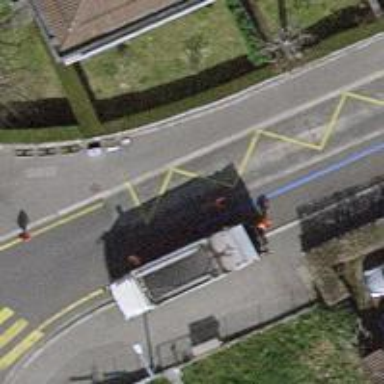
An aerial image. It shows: Bus stop with platform for public transport.